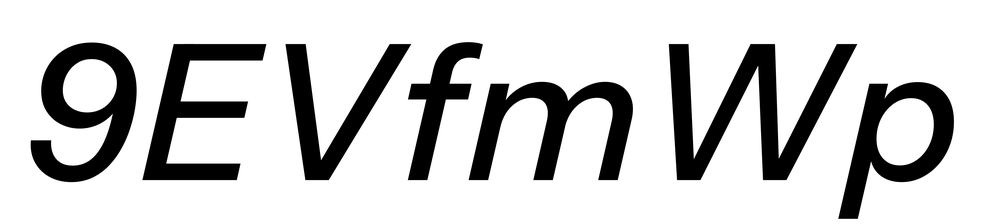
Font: InstrumentSans-Italic_Medium_Italic